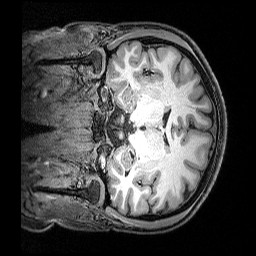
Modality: T1w
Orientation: coronal
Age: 24
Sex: male
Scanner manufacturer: siemens
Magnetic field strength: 3 T
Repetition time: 2.5 s
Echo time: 0.00369 s